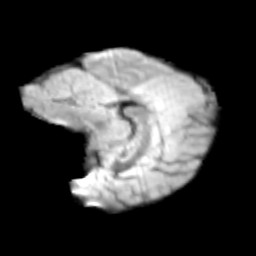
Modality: T2w
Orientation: sagittal
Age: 12
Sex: male
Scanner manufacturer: siemens
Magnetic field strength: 3 T
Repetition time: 3.8 s
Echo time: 0.07 s